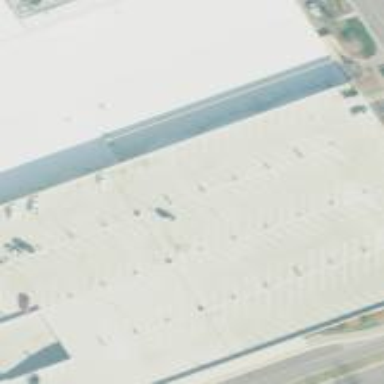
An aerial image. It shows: Rooftop parking area.